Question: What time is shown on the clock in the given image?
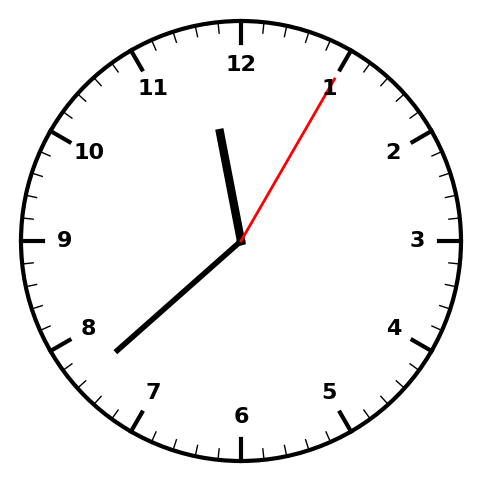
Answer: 11:38:05